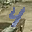
Label: 4